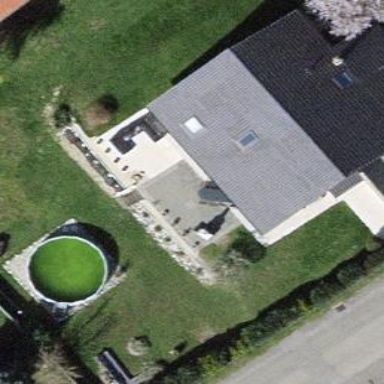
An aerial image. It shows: Simple and straightforward house.